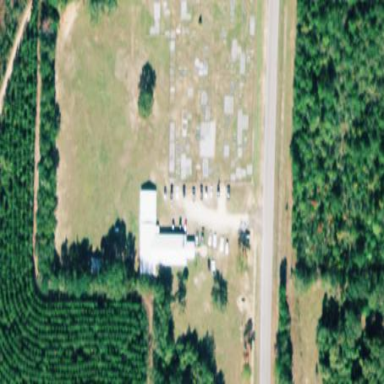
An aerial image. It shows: Cemetery.